Question: I have a basic project in WPF.
All it does it retrieve / update products.
As shown in the image below, the user enters an ID, the data is then displayed according to it, and the user is able to change the data and click 'Save Product' to save it to the database.

The 'GetProduct(int id)' function retrieves a product by the ID provided.
The 'SaveProduct()' function saves the changed fields.
Also, there are two DataTemplates:
1) For the ProductModel - includes 3 textboxes: ProductId, ProductName, UnitPrice.
2) For the ProductViewModel - includes the save/get buttons + a textbox for the user to enter the id of the desired product.
What I'm trying to do is get the changed data when a user clicks the 'Save Product' button.
The most ideal way in my opinion, is to use 'Binding'.
Each textbox is already binded, but I have no idea how to get the binded data.
Here is an example of a binded textbox in the FIRST DataType (ProductModel):
'<TextBox Grid.Row="0" Grid.Column="1" Text="{Binding ProductId}" Margin="5" Width="150" />'
There is one for each of the following properties: 'ProductId', 'ProductName' and 'UnitPrice'.
The 'Get/SaveProduct()' functions are in the 'ProductViewModel class', while the actual product class is - you guessed it - 'ProductModel'. The 'ProductViewModel' class holds a variable that contains the current product displayed.
This is the button that's used to save the info - it is written in the SECOND DataType (ProductViewModel):
'<Button Content="Save Product" DockPanel.Dock="Right" Margin="10,2" VerticalAlignment="Center" Command="{Binding Path=SaveProductCommand}" Width="100" />'
The 'SaveProductCommand' command simply fires the 'SaveProduct()' function.
I have a few questions regarding this whole subject:
1. What does it mean when a binding is used like this : {Binding ProductId} ?
2. The default binding mode for textboxes is TwoWay as far as I remember. But in this case, ProductId/Name + UnitPrice are not dependency properties, therefore is it right that the binded values do not update/sent back when the text in the textboxes is changed? (Since there isn't an event attached to it...)
3. A data context was never configured in my project, but all of the "binding tags" in my XAML pages don't seem to have a defined source. Could it be that the source is actually the DataType in the DataTemplate that includes the binded objects?
4. The SECOND DataTemplate (the ProductViewModel one) has this ContentControl tag: <ContentControl Margin="10" Content="{Binding Path=CurrentProduct}" />. What is it's purpose?
5. If a TwoWay binding were/does occur, how do I get the values from within the SaveProduct() function? Do I just refer to, say CurrentProduct.ProductName to get the changed name?
Much thanks to everyone who takes their time to answer - I appreciate it so much!
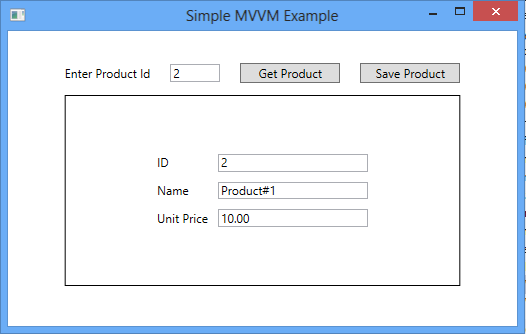
Answer: > What does it mean when a binding is used like this : {Binding
ProductId} ?
The specific control property you have this binding set on is going to look for the 'ProductId' property on the object set as the 'DataContext' and set the propertys value in the control accordingly.
> The default binding mode for textboxes is TwoWay as far as I remember.
But in this case, ProductId/Name + UnitPrice are not dependency
properties, therefore is it right that the binded values do not
update/sent back when the text in the textboxes is changed? (Since
there isn't an event attached to it...)
You do not need to make the properties within your object a 'DependencyProperty' for 'TwoWay' binding to occur.
> A data context was never configured in my project, but all of the
"binding tags" in my XAML pages don't seem to have a defined source.
Could it be that the source is actually the DataType in the
DataTemplate that includes the binded objects?
The bindings being set within your XAML will use the object stored within the 'DataContext', thus if you do not explicitly set the 'DataContext' of the view, it will be null. You should note however that the 'DataContext' is inherited from its parent. If you are in fact setting the content by using say, 'CurrentProduct', then all the properties will be available to bind to per your 'Product' type.
> The SECOND DataTemplate (the ProductViewModel one) has this
ContentControl tag:
'''
<ContentControl Margin="10" Content="{Binding Path=CurrentProduct}" />
'''
> What is it's purpose?
It is acting as the container of your 'CurrentProduct', which can contain one and only one item.
> If a TwoWay binding were/does occur, how do I get the values from
within the SaveProduct() function? Do I just refer to, say
CurrentProduct.ProductName to get the changed name?
Without seeing the entire application, my guess is that the 'ContentControl' is being set to the 'CurrentProduct' and your 'TextBox', etc.. are all bound to the respective properties, such as 'CurrentProduct.ProductId', etc... The product which you want to save is in fact the 'CurrentProduct'. When you call save within your ViewModel, you simply access the 'CurrentProduct' and persist it as needed, where 'CurrentProduct.PropertyName' will contain the changes which were propagated from the UI.